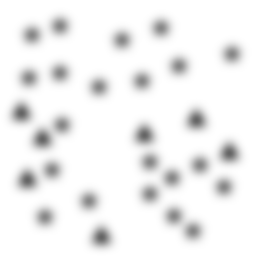
Squares: 0
Triangles: 7
Stars: 21
Total shapes: 28